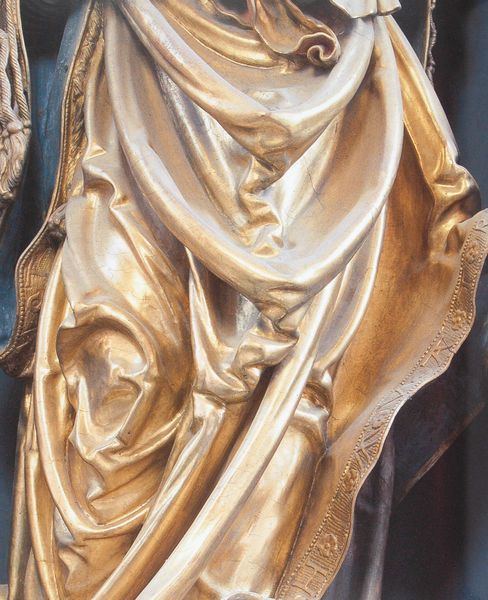
Titel: Hochaltar, Mittelschrein, Mantel-Detail der Muttergottes
Künstler: Hans Leinberger
Standort: Moosburg
Institution: ehemalige Stiftskirche St. Kastulus
Schlagwörter: blau, körper, schatten, umhang, gelb, ausschnitt, bewegung, blume, braun, geschwungen, hell, holz, kleid, licht, marmor, schwarz, säule, schleier, tuch, muster, ornament, rock, barock, falten, kleidung, kragen, lang, schüssel, stein, hals, vorhang, kirche, figur, gewand, gold, mantel, stickerei, stoff, decke, saum, borte, gotik, engel, skulptur, statue, beine, bewegt, schwung, relief, schrift, italien, formen, schattierung, rand, bischof, papst, falte, detail, verzierung, draperie, glänzend, metall, kordel, bildhauerei, bronze, faltenwurf, plastik, stofflichkeit, knie, fliessend, bla, vergoldet, religion, torso, wirbel, plastisch, kupfer, altar, schnitzerei, verziert, toga, troddel, heiliger, trodeln, heilige, zierde, gefasst, golden, gülden, borde, heilig, maria, madonna, wurf, punziert, fassung, wulst, sakral, geschnitzt, hölzern, gewandfalten, quasten, staue, spätgotik, schnitzkunst, polychrom, apostel, tuich, gewandt, rockoko, sankt, bernini, schüsselfalten, goldfassung, holzschnitzerei, genwand, holsklptur, internationaler stil, kellerfalte, kellerfalten, kirchenfigur, knitterfalte, s-schwung, schwungfalte, schöne madonna, schüsselfalte, shüssel, stickung, tellerfalte, tellerfalten, unterkörper, weicher stil, ypsilonfalten, zickzackfalten, scheier, bronz, weiche formen, weiche